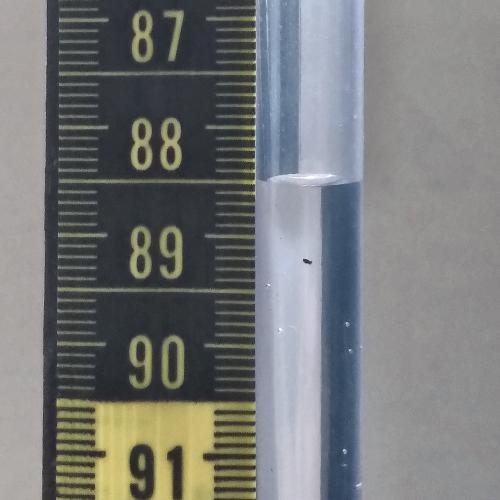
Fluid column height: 88.5 cm